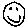
Label: smiley face